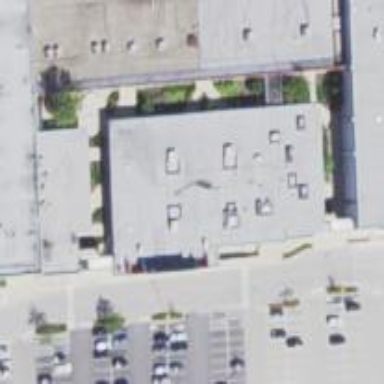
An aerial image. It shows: Retail building.